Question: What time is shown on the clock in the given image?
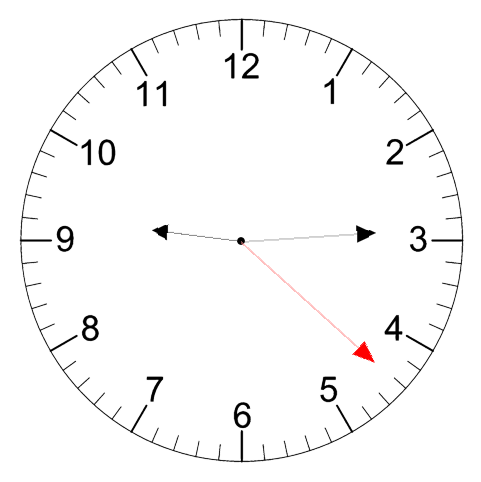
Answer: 09:14:22